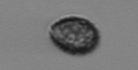
Label: Pseudochattonella_farcimen